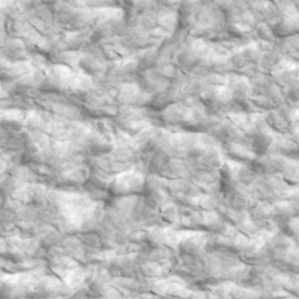
Label: non_frost